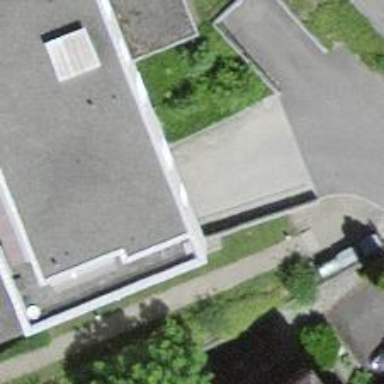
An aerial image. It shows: Parking entrance.